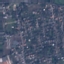
Label: Residential